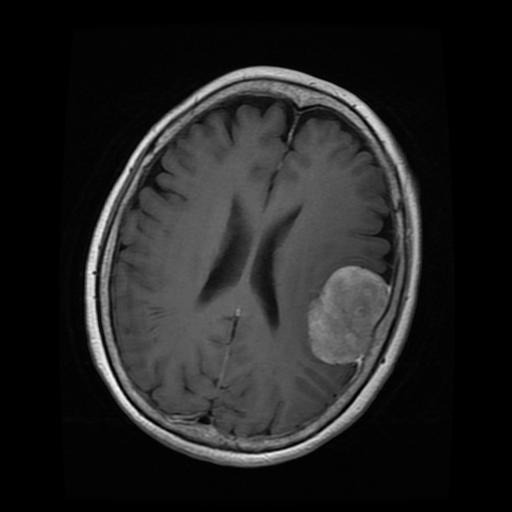
Label: meningioma